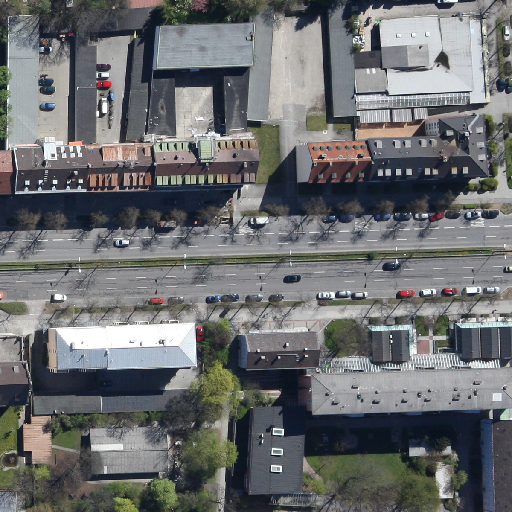
Referring expression: impervious surface